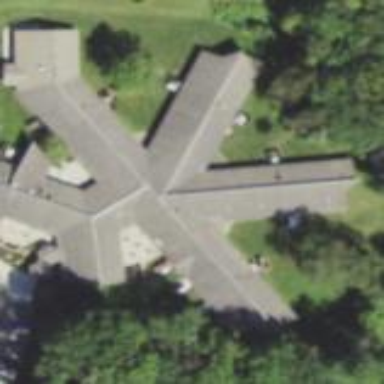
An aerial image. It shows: Nursing home.